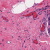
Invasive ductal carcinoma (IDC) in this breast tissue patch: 0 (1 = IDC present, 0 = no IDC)